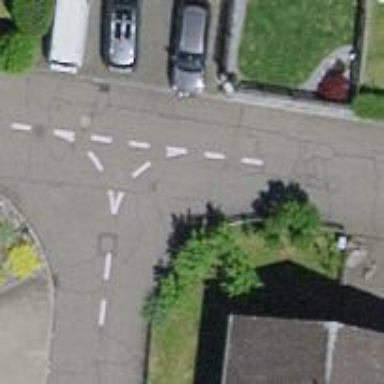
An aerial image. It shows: Residential road.